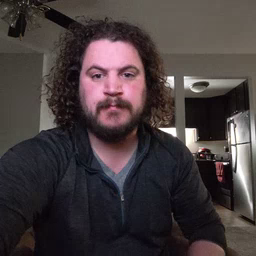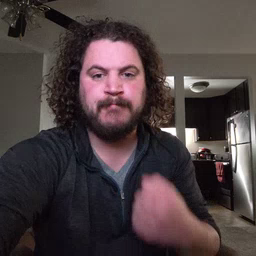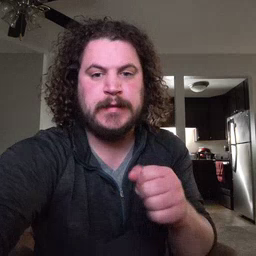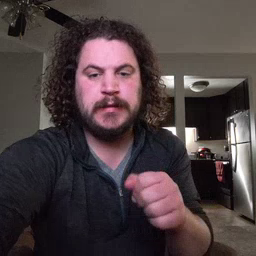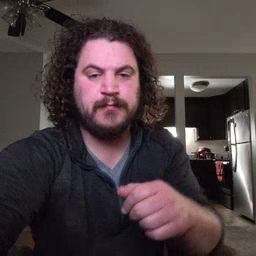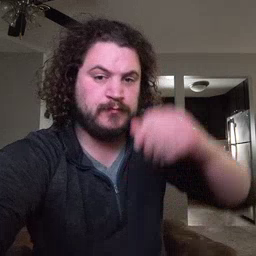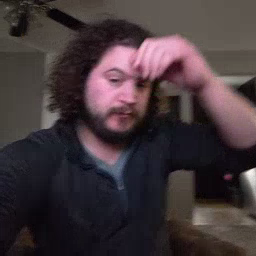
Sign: make